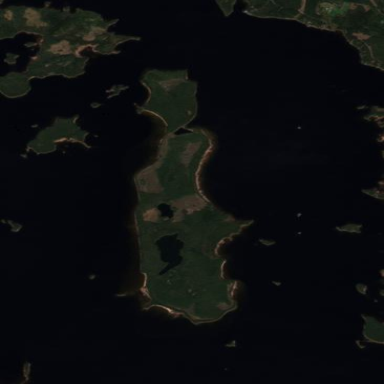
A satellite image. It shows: Island.